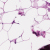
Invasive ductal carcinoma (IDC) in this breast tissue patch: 0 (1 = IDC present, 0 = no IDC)